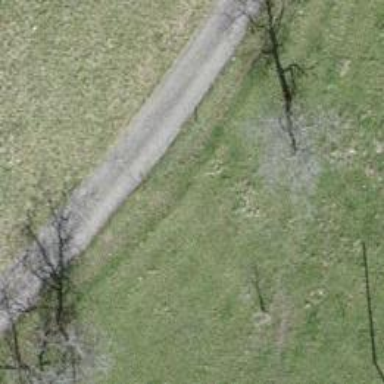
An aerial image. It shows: Track with grade1 tracktype.